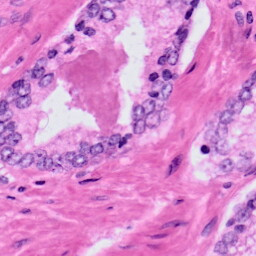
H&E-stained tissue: Prostate